Question:
I'm using netscape ldapsdk-4.1.jar,I am able to connect & authenticate with my ldap server :
'''
try{
ldi.connect(hostname,LDAPv3.DEFAULT_PORT);
LDAPConnectionInfo.ldapSearchResults = ldi.search(LDAPConnectionInfo.MY_SEARCHBASE,LDAPConnectionInfo.MY_SCOPE,LDAPConnectionInfo.MY_FILTER,null,false);
System.out.println("Ldap Search Result : " +LDAPConnectionInfo.ldapSearchResults);
ldi.authenticate(3, "host", "****");
}
.....
'''
Now I want fetch the data from :
- -
I think I have to use some ldap query to fetch these data....any input will be highly appreciated.
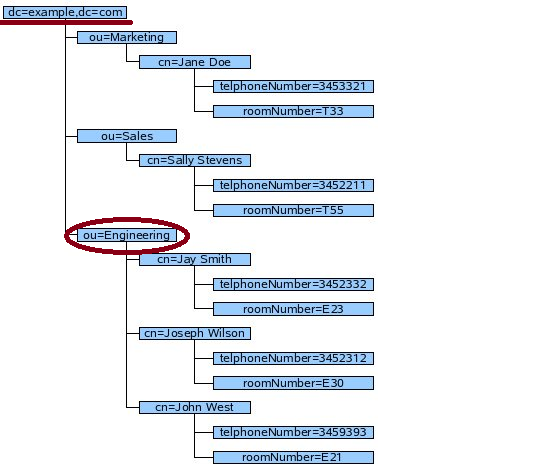
Answer: Create a search request for each organizational unit where:
- - 'subtree'- 'objectClass=commonObjectClass''commonObjectCLass''cn=*'-
transmit each search request in turn to the LDAP directory server and interpret the responses.
<URL>